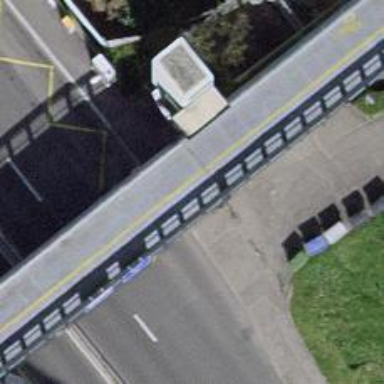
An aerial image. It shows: Sidewalk made of asphalt leading to platform for public transport.